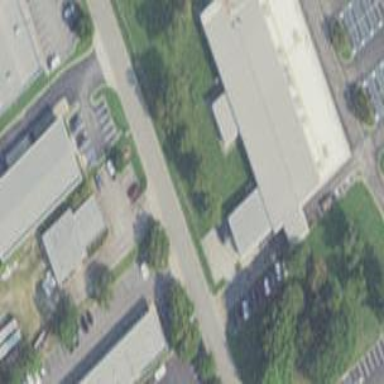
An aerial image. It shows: Industrial building.